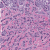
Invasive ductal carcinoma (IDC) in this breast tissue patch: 1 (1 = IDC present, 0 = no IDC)